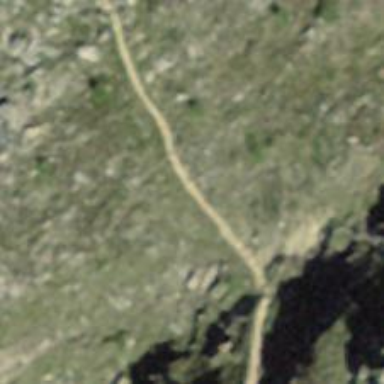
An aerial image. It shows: Path.